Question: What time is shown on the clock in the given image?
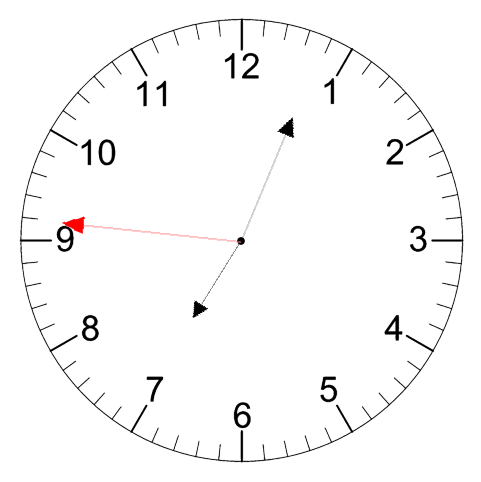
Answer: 07:03:46